Interaction volume radius: 5 \u00c5
Interaction volume height: 25 \u00c5
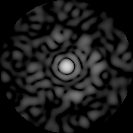
Disorder parameter: 0.844